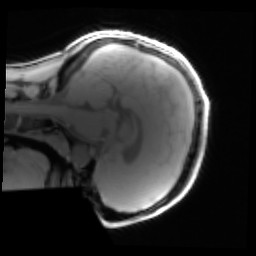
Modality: PDw
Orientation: sagittal
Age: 25
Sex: male
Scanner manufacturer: siemens
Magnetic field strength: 3 T
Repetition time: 0.25 s
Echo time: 0.00103 s